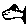
Label: fish